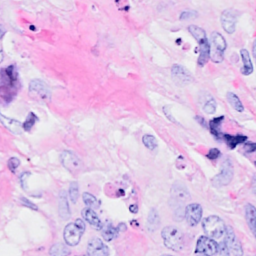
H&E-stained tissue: Breast